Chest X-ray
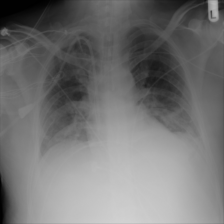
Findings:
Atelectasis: negative
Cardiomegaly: negative
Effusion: negative
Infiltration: negative
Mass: negative
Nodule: negative
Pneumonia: negative
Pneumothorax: negative
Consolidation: negative
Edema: negative
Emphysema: negative
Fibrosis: negative
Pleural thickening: negative
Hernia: negative